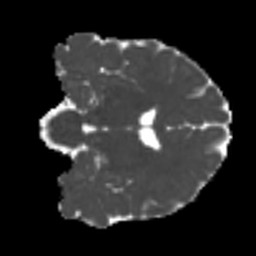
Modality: MD
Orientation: coronal
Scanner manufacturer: siemens
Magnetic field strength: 3 T
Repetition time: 4 s
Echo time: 0.0594 s